Question: I'm setting up a 'shopping cart' on our website, the ASP code is causing me some headaches can anyone offer some advice:
Note in the image below, when items are added to the cart the 'total' is displayed on the second line. I would like everything to appear on the same line, what is wrong in my code causing this issue?

You can visit the page at:
<URL>
then add the (1) item listed to your cart...
and notice the total gets moved to the second line...
thanks...
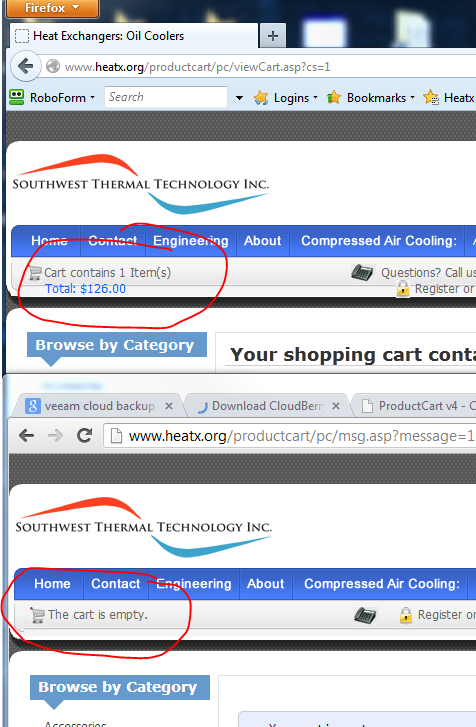
Answer: You have two CSS issues causing the text to break to a new line
'''
#pcIconBarLeft a {
text-decoration: none;
color: #06F;
/*float: left;*/
}
#pcIconBar a {
text-decoration: none;
color: #666;
/*float: left;*/
}
'''
Notice the 'float:left;' for both of those. If you take those out the Total text will be on the same line.